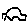
Label: car